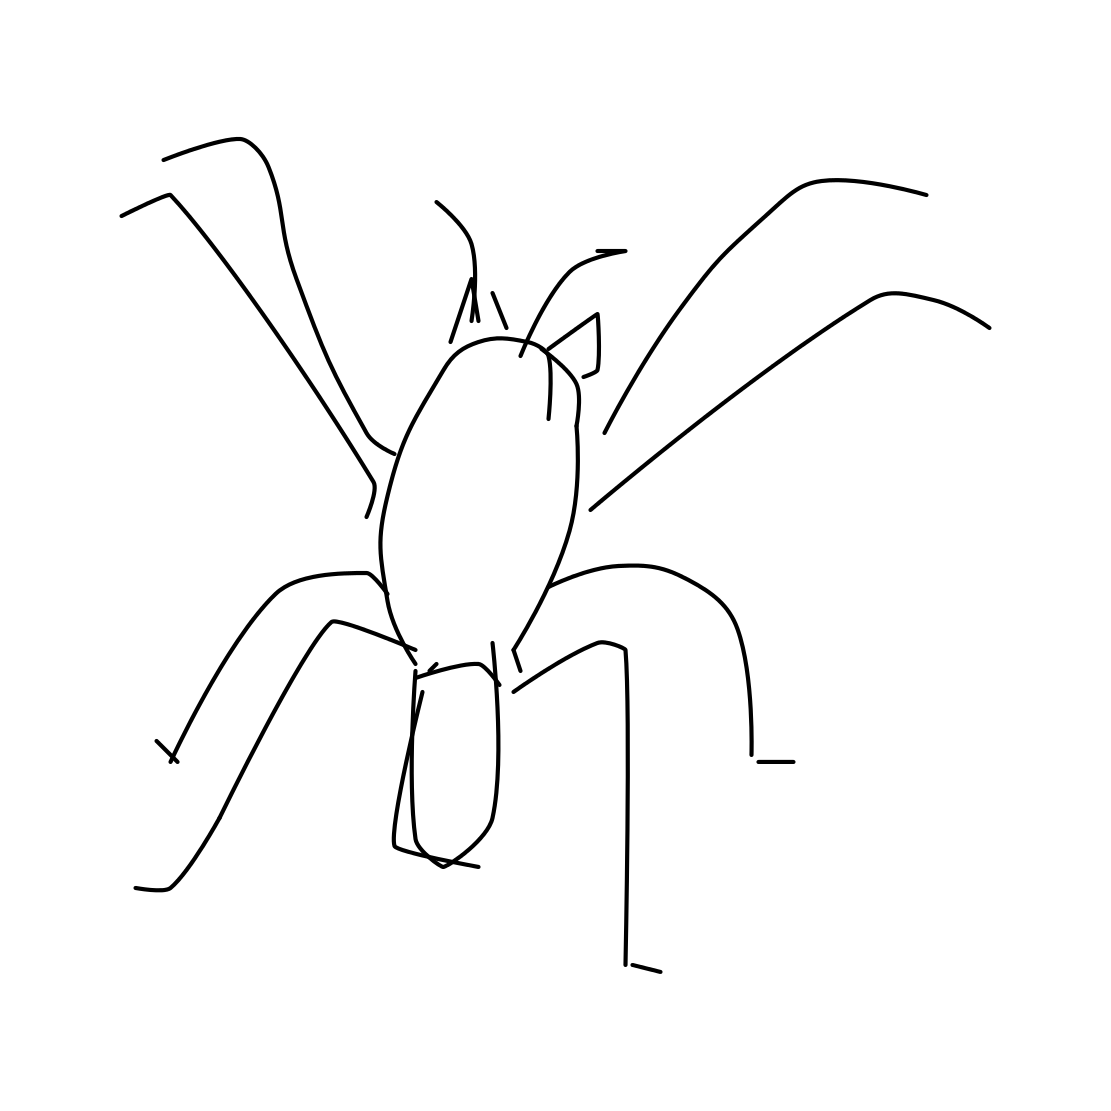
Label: spider